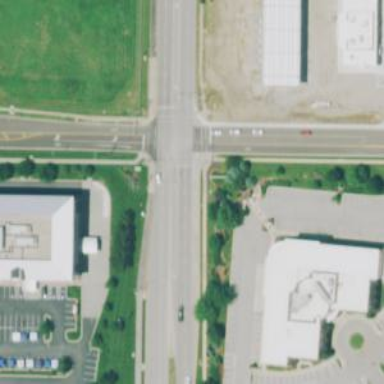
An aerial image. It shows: Solid stop line on the road.